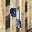
Label: 9